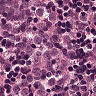
Metastatic tissue present: yes